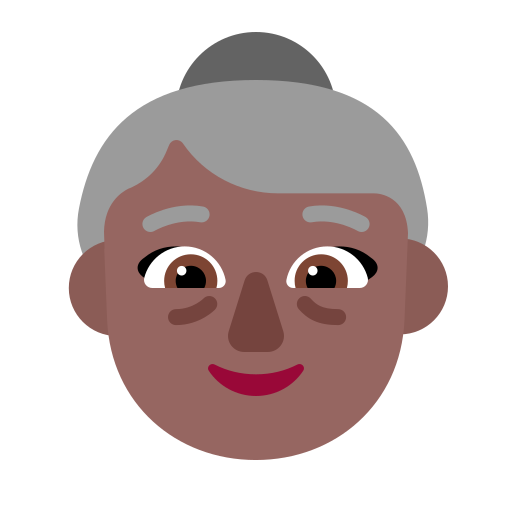
old woman flat  dark